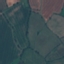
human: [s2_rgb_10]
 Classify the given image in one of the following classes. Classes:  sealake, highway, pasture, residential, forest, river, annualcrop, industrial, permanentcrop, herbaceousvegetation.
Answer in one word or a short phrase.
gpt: Pasture